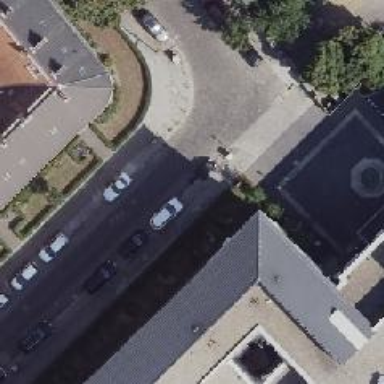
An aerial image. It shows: There is parking obstacle present.